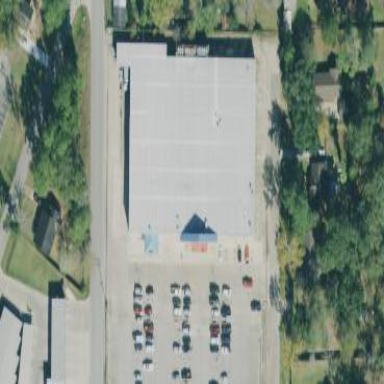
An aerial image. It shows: Supermarket building.